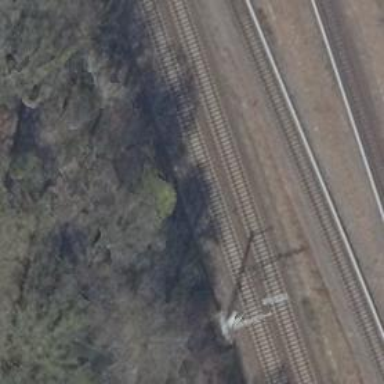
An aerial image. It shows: Railway signal.